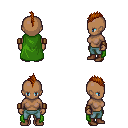
a pixel art fantasy rpg character, female body template, human, dark skin, green cape, teal pants, brunette mohawk hairstyle, leather bracers, brown shoes, four views (front, back, left, right), 2x2 character sprite sheet, small pixel art, hard edges, no anti-aliasing